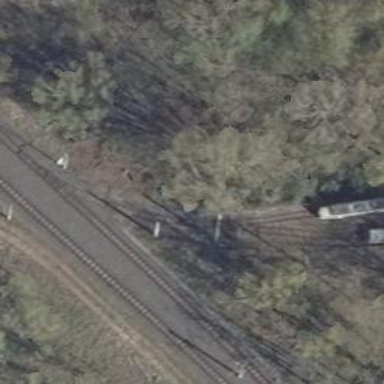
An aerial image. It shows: Tram railway.